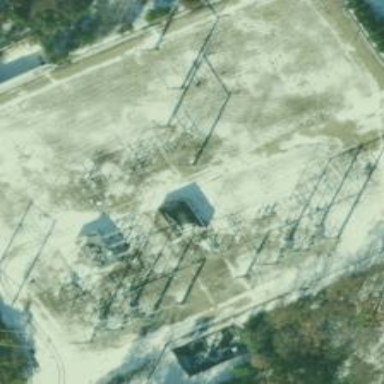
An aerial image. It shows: The unit described in the note is substation.